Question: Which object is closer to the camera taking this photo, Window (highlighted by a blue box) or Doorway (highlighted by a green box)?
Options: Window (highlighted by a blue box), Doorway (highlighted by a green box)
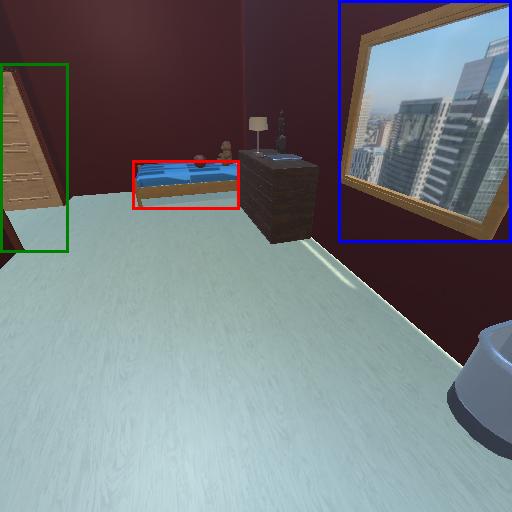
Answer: Window (highlighted by a blue box)